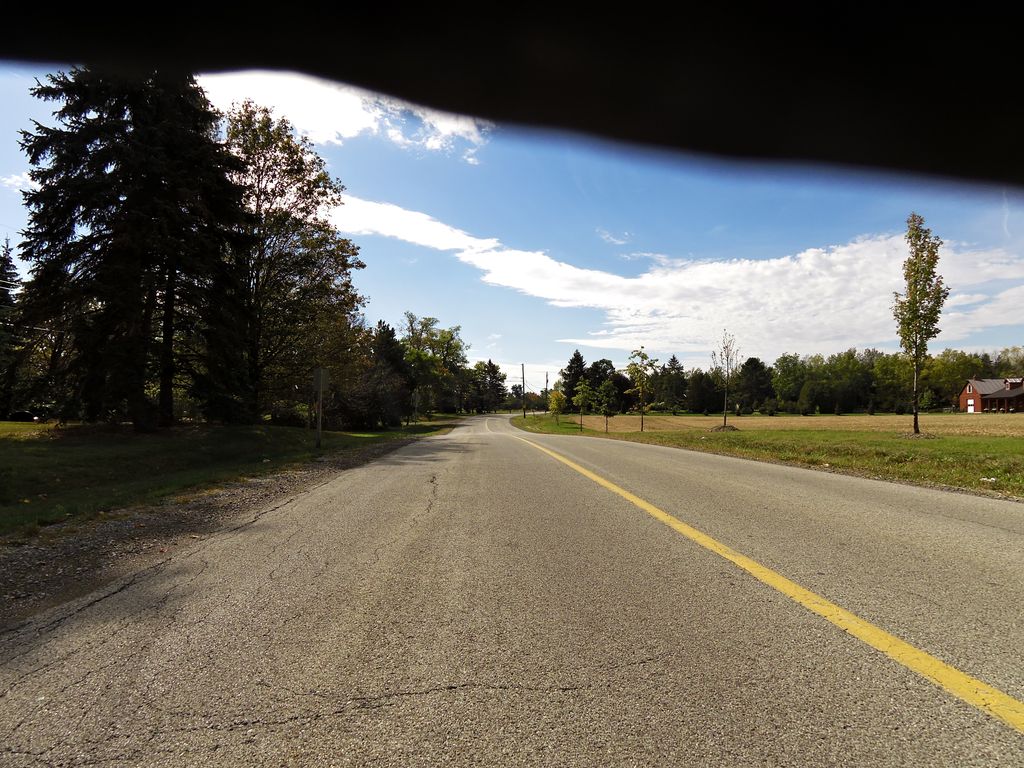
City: hamilton